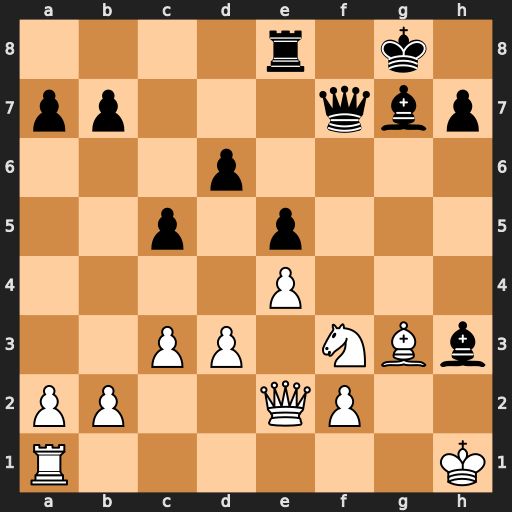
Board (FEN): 4r1k1/pp3qbp/3p4/2p1p3/4P3/2PP1NBb/PP2QP2/R6K
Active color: w
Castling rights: -
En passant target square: -
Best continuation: Ng5 Qd7 Qh5 Bg4 Qxh7+